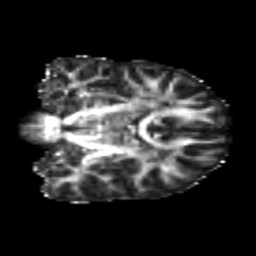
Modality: FA
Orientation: coronal
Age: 22
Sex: female
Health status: healthy
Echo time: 0.074 s